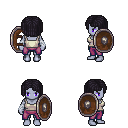
a pixel art fantasy rpg character, female body template, dark elf, purple skin, white pirate shirt, magenta pants, raven pageboy hairstyle, white cloth bandages, shield, four views (front, back, left, right), 2x2 character sprite sheet, small pixel art, hard edges, no anti-aliasing